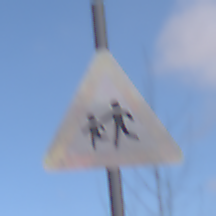
Verkehrszeichen: KinderRechts
Umgebung: Outdoor, Nature
Tageszeit: MorningAfternoon
Wetter: PartlyCloudy
Licht: Natural
Jahreszeit: NotSpecified
Kontrast: HighContrast